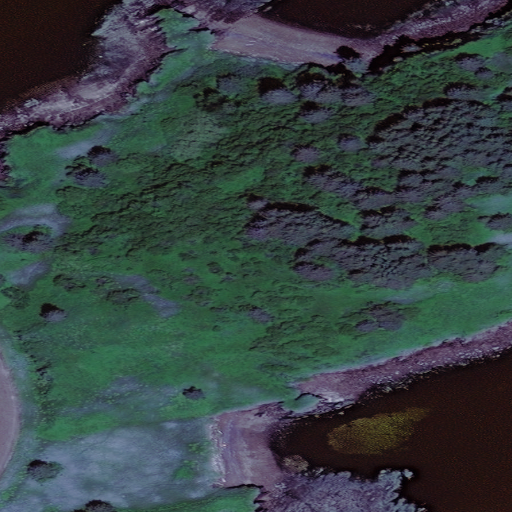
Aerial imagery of island in Alaska named Zaimka Island containing only unknown